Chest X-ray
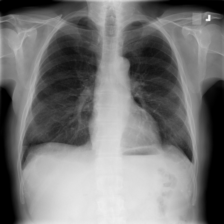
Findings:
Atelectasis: negative
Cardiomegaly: negative
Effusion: negative
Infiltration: negative
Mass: negative
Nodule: negative
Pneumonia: negative
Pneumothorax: negative
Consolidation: negative
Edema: negative
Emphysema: negative
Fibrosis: negative
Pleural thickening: negative
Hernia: negative